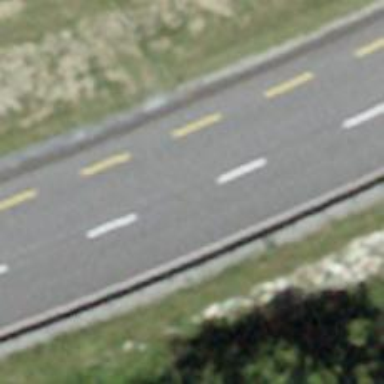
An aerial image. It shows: Primary highway with asphalt surface and dedicated lane for cycling on the left.